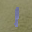
Label: 1